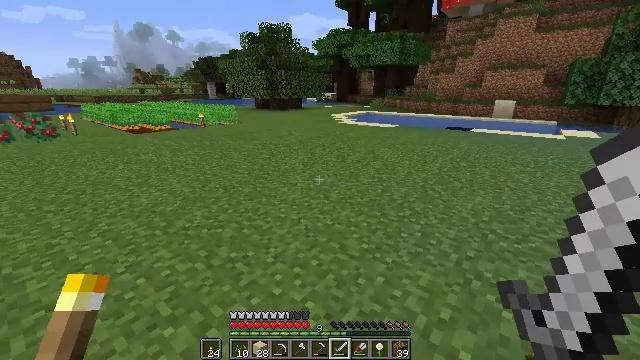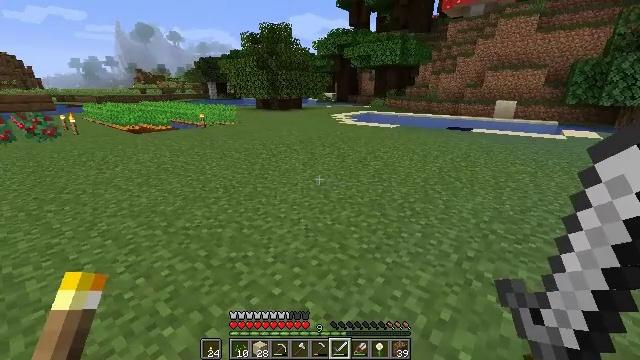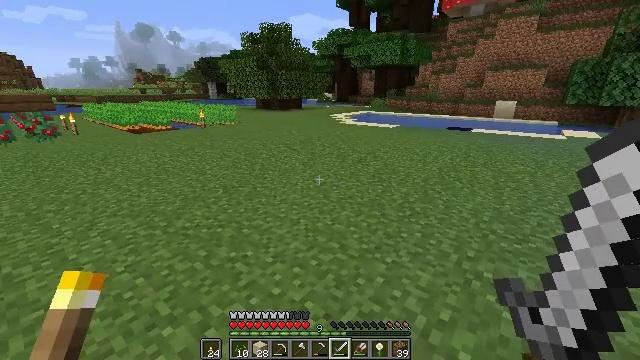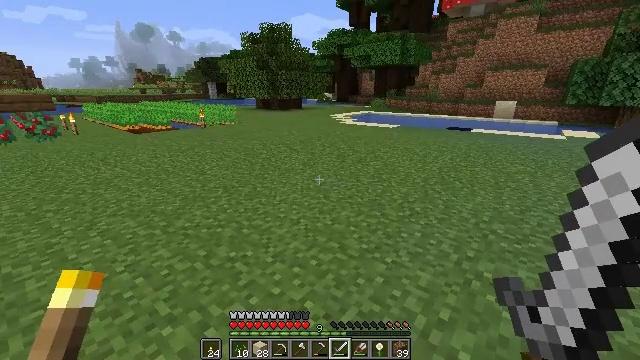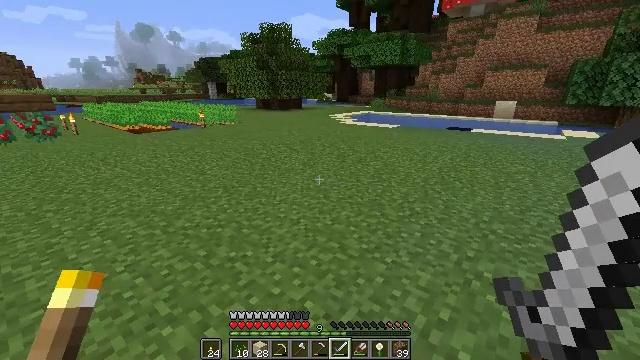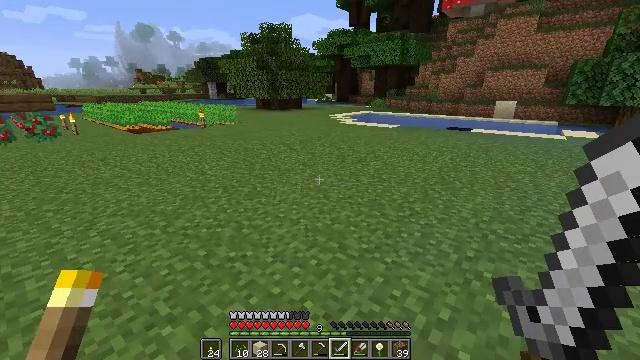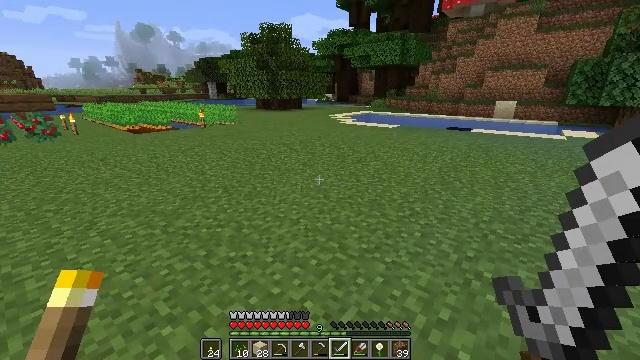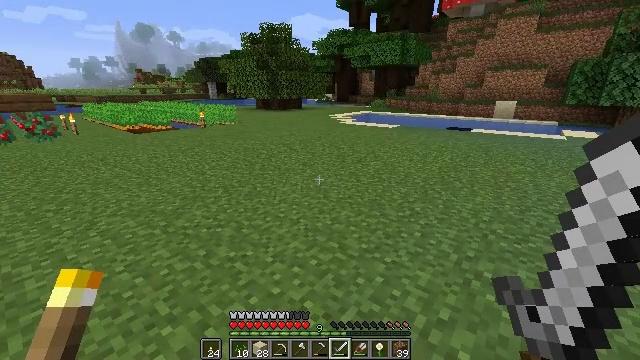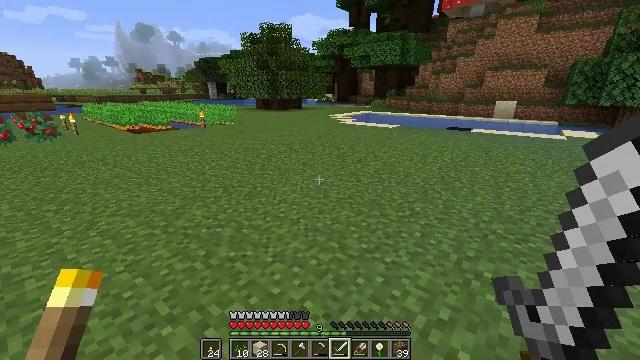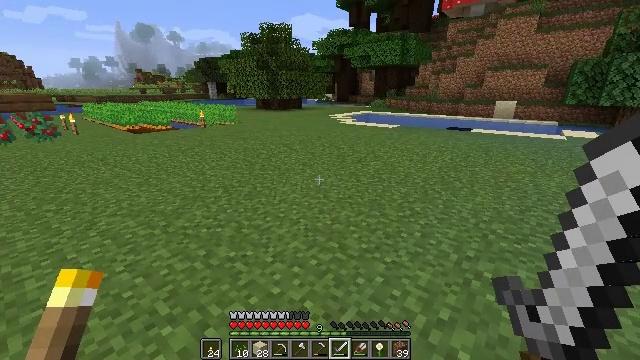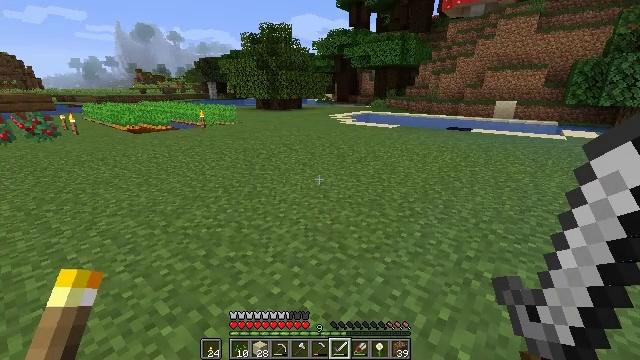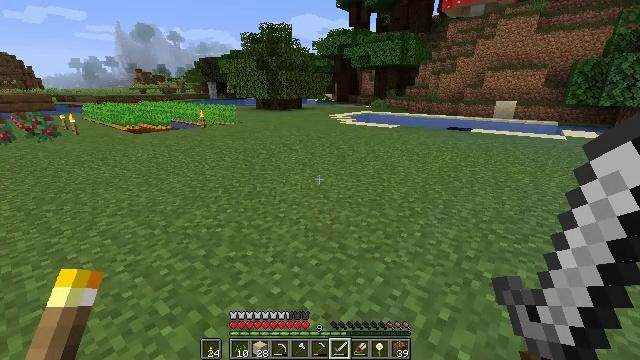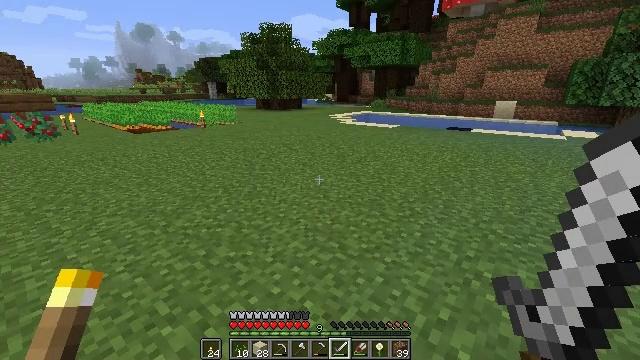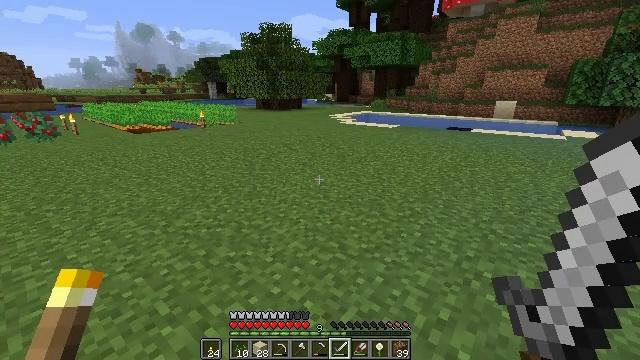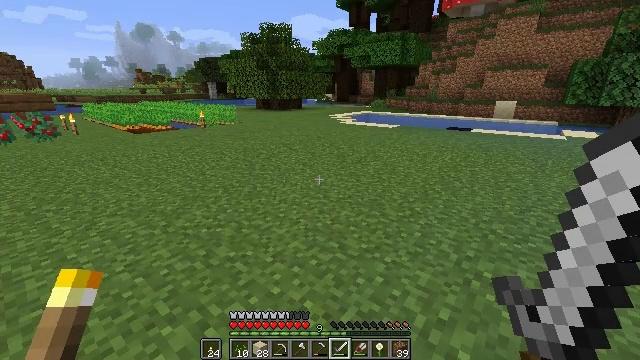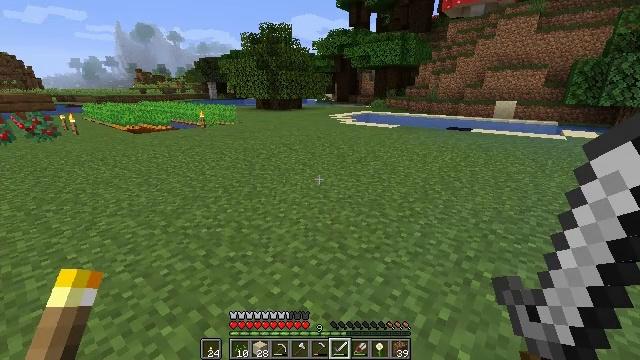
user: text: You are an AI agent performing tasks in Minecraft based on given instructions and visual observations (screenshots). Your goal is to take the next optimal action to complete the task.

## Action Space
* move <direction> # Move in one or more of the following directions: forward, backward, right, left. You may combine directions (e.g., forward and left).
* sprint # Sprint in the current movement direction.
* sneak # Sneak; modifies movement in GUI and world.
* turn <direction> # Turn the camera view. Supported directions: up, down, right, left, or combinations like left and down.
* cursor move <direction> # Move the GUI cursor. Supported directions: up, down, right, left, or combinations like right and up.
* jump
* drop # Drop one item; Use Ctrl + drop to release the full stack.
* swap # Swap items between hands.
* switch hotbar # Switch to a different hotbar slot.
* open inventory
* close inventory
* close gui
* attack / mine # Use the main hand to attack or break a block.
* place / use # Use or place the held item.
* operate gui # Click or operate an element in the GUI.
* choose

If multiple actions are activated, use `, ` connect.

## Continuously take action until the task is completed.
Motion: motion action
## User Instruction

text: Attack the ground to gather sand.
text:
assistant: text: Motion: no_op
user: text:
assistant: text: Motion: no_op
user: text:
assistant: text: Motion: no_op
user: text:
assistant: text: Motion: no_op
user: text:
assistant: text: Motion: no_op
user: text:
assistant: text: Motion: no_op
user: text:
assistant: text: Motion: no_op
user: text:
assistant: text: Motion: no_op
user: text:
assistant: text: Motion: no_op
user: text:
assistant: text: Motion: no_op
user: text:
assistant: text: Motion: no_op
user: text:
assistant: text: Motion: no_op
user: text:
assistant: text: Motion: no_op
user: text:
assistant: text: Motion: no_op
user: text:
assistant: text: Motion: no_op
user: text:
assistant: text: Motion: no_op
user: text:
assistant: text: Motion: no_op
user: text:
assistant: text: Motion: no_op
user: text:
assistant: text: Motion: no_op
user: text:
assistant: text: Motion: no_op
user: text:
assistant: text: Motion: no_op
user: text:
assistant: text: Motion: no_op
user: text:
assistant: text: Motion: no_op
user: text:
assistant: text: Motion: no_op
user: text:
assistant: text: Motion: no_op
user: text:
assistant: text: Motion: no_op
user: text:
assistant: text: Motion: no_op
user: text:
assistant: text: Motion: no_op
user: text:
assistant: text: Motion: no_op
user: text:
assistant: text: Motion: no_op